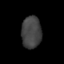
Tissue: lung
Cell type: Epithelial cells
Senescence score: 0.2107
Nuclear area (px): 625
Mean DAPI intensity: 66.379